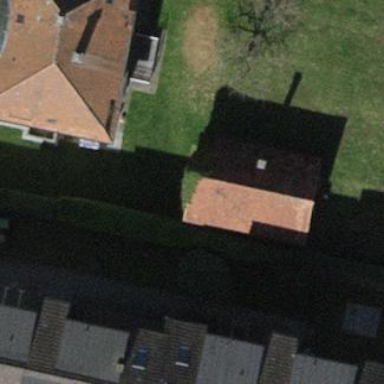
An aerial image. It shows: Shed.